Question: I understood every part of datapath but i couldn't clearly understood how to get memory address of a register. For example, in a hypothetical new instruction like 'J 200($s1)'
(mips language)

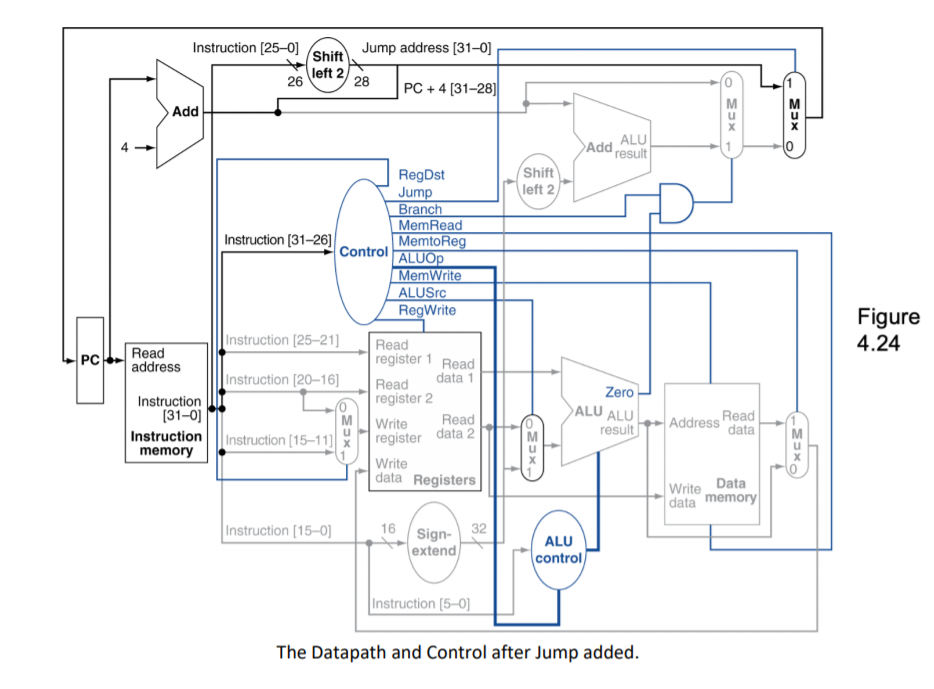
Answer: We must start with '$s1''s contents -- the value held there. From the 32-bit value held by that register, we can do:
1. $s1 + 200 (simple addition), or,
2. Mem[$s1 + 200] (displacement addressing), or
3. Mem[$s1] + 200 (there's some name for this but it is not a common addressing mode).
In your case, as you want to do PC = 200($s1), my guess would be (1) or (2).
Because assignment to the PC (PC=...) already implies another memory fetch we need to question whether a memory fetch (in the new 'J' instruction) is desired or not. The syntax 'J 200($s1)' is ambiguous here (b/c of the implied indirection of the execution cycle: IR=Mem[PC] that naturally occurs during instruction execution), so, you'll have to ask whether the 200($s1) is the simple address of machine code to fetch and execute next (very likely), or, the address of a data pointer that tells where the machine code is.
The former, (1), would be reasonable as the next operation the processor performs is IR = Mem[PC], so across two instructions (this 'J' and the next instruction), that says execute the instruction at Mem[PC] (where PC=$s1+200) so equivalent to saying to execute the instruction at Mem[$s1+200]: a single level of indirection, which says to use the location, $s1+200, to assign to the PC=$s1+200, and use subsequently as a the location of program/machine code instructions.
The latter, (2), would also be reasonable, and it says execute the instruction at Mem[Mem[$s1+200]], an extra level of indirection, appropriate if the intent is to use the memory location, $s1+200, as a data word, as a pointer to the next PC/machine code instruction, to be assigned to the PC so that the next instruction is sourced from that data pointer value.